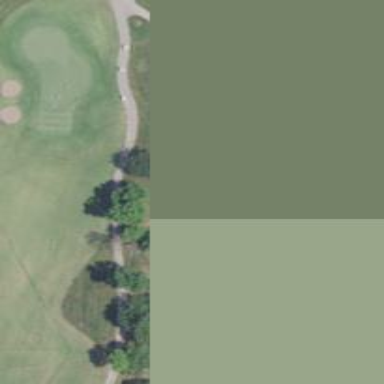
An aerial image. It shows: View of golf hole.